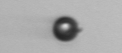
Label: bead